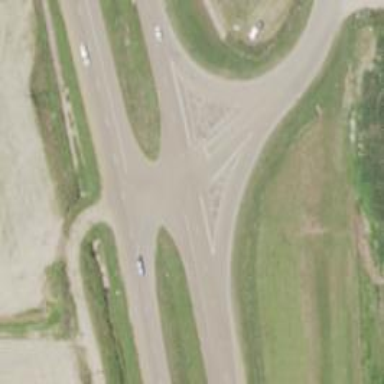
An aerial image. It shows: Trunk link highway.